Current action and preconditions to check: trajectory_clear

Your task: For each precondition in the list above, predict whether it will hold at this action.

Consider the current scene as observed from the mobile robot's camera, and analyze the predicted future states of all dynamic agents (e.g., people, animals, vehicles, or any moving entities) within the NEXT SECOND.

IMPORTANT: Only answer "very likely" if you are absolutely certain—based on strong, clear evidence—that a dynamic agent will violate the precondition in the predicted future state. Do NOT answer "very likely" for unlikely, ambiguous, or low-probability risks.

Ask yourself for each precondition: Is there a high probability, with clear and convincing evidence, that the predicted future states of any dynamic agent will interfere with the predicted future state of the currently executing action within the NEXT SECOND, causing that precondition to fail?

Assess the risk level based on these predictions. Use "likely" or "very likely" if motions create a clear risk of interference.

Use "neutral" or "improbable" if agents are nearby but their predicted paths are clearly diverging or non-conflicting.

Failure Risk Categories: "very improbable", "improbable", "neutral", "likely", "very likely"

Answer Format: Output ONLY the probability_of_failure value from these categories: "very improbable", "improbable", "neutral", "likely", "very likely"

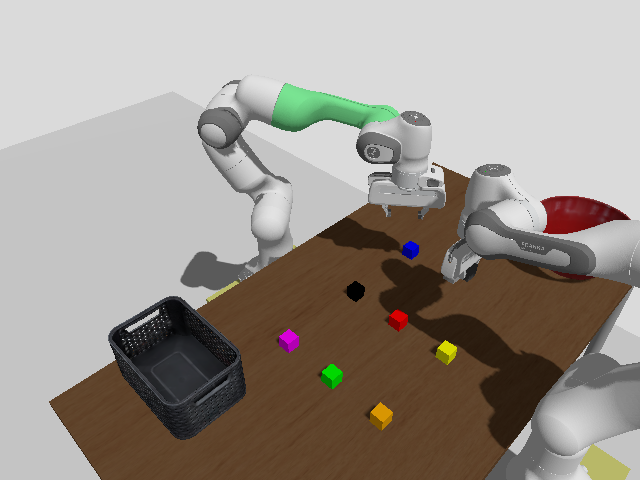

Answer: improbable